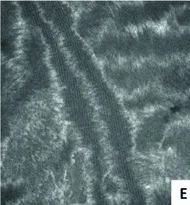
Kidney biopsy showing glomeruli with multiple manifestations of kappa light chain injury. E: Endocapillary crystalline fibrils averaging 112 nm with a 22 nm periodicity (original magnification x 72,000).
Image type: pathology (immunostaining)